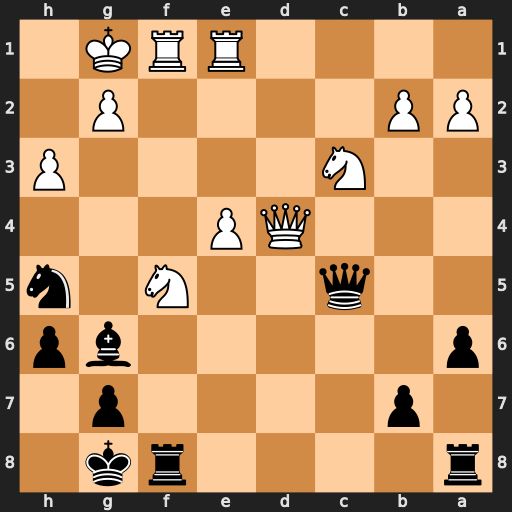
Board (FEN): r4rk1/1p4p1/p5bp/2q2N1n/3QP3/2N4P/PP4P1/4RRK1
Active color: b
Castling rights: -
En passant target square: -
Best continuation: Rxf5 Qxc5 Rxc5